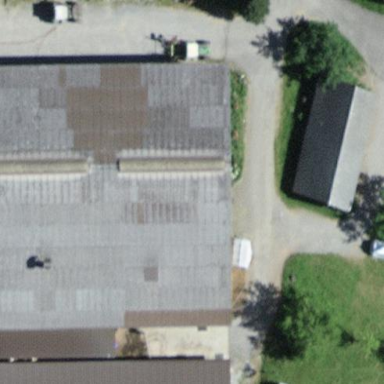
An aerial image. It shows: Rural barn.